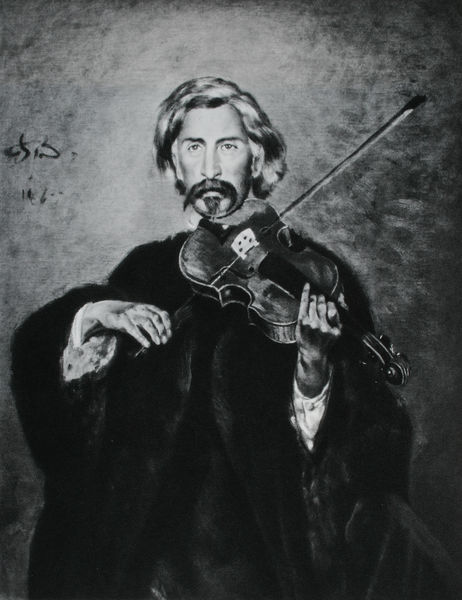
Titel: Violinvirtuose G. Kölla
Künstler: Frank Buchser
Standort: Solothurn
Institution: Kunstmuseum
Schlagwörter: dunkel, gemälde, hand, mann, schatten, umhang, weiß, finger, frisur, grau, haar, hell, holz, licht, mund, nase, ohr, schwarz, stirn, stuhl, zeichnung, blick, malerei, alt, bart, blond, hemd, schnurrbart, augen, gesicht, mensch, pelz, stehen, ärmel, bildnis, hände, instrument, portrait, porträt, signatur, öl, auge, gewand, haare, mantel, musik, musiker, frontal, kinn, schrift, lehne, bogen, steg, schnäuzer, schnurbart, spielen, musizieren, stuhllehne, kinnbart, schnauzbart, schnauzer, ziegenbart, foto, spiel, unterschrift, zigeuner, wirbel, druck, monogramm, künstler, schwarzweiß, manschetten, spitzbart, geige, geigenbogen, geiger, violine, violinist, pelzmantel, saiten, oberlippenbart, schnecke, paganini, musikant, umahng, genie, zeichung, bogn, streichen, vortrag, streicher, lict, bogens, zargen, fiedler, entschossen, geger, geigenspiel, tteufelsgeiger, treichbogen, streichbogen, violoine